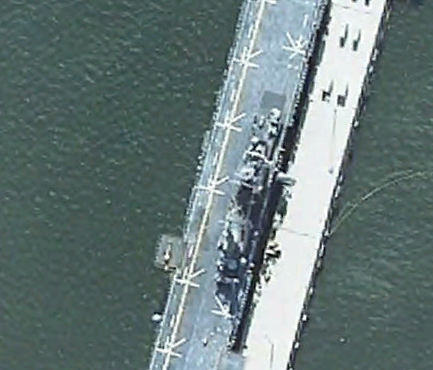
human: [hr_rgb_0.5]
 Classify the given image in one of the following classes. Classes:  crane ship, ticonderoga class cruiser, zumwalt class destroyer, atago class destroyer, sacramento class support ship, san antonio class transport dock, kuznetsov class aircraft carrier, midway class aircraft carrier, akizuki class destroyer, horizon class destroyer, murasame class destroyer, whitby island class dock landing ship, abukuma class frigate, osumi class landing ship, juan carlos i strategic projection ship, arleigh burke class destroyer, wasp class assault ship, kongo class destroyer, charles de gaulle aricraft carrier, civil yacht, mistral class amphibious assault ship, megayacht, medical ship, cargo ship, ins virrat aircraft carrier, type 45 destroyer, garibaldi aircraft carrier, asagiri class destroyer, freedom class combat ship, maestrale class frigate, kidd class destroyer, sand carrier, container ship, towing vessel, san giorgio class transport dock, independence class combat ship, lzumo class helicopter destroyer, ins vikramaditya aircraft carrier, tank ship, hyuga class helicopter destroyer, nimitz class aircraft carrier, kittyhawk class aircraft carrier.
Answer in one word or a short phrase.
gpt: Wasp class assault ship